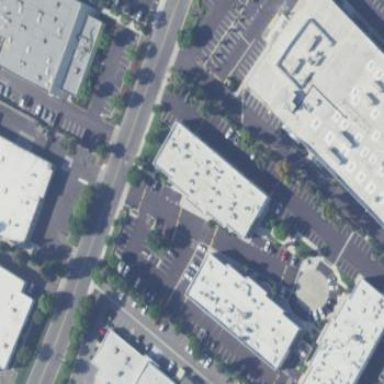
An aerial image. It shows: Commercial building.